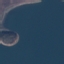
Label: SeaLake